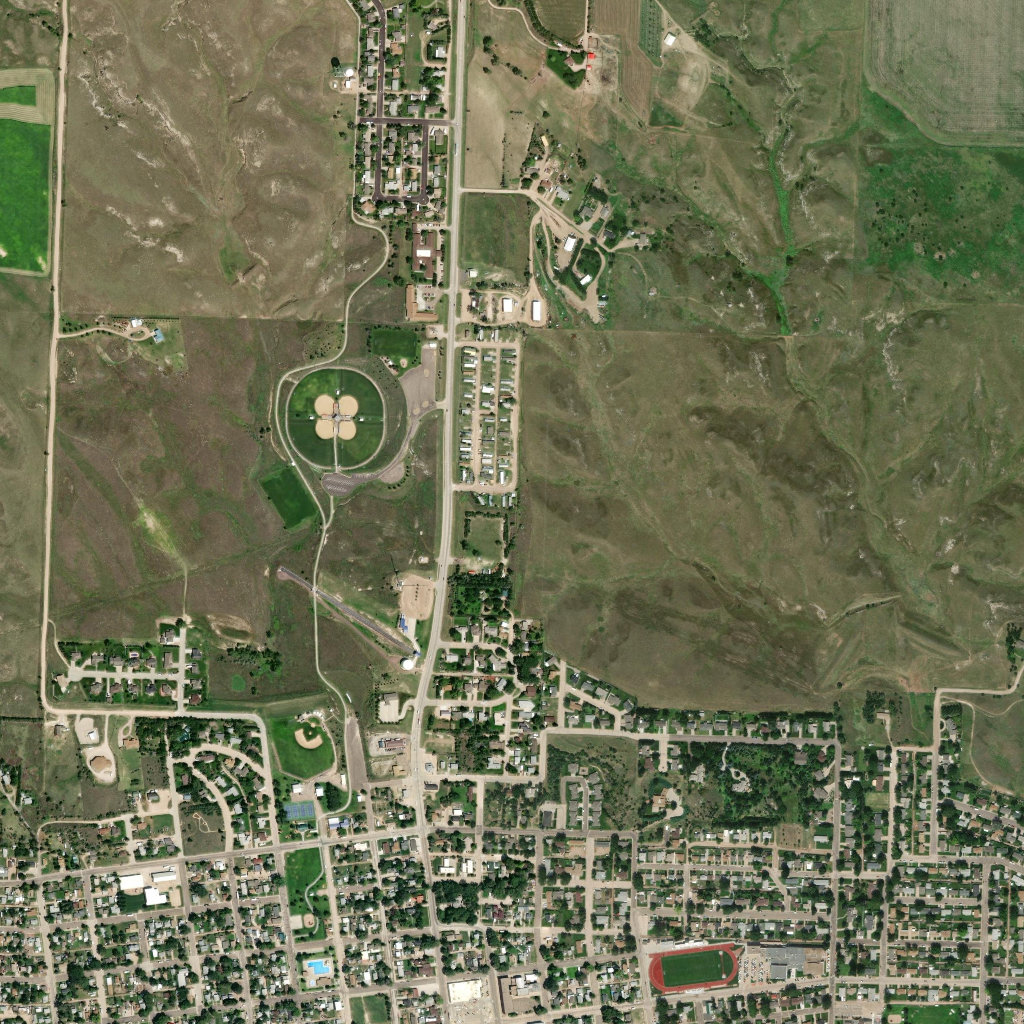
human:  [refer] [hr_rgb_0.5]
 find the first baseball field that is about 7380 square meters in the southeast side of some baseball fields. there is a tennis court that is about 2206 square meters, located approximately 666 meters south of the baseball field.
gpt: <box>[[32, 41, 37, 45, 0]]</box>